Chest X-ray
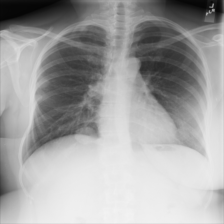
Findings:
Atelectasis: negative
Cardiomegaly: negative
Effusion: negative
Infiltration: negative
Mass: negative
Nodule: negative
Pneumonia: negative
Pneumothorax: negative
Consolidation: negative
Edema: negative
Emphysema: negative
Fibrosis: negative
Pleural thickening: negative
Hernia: negative